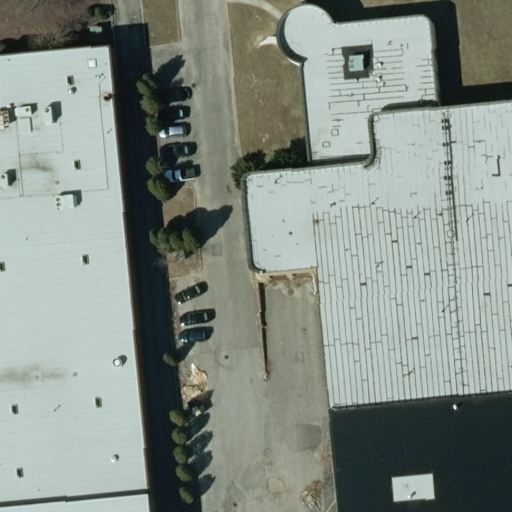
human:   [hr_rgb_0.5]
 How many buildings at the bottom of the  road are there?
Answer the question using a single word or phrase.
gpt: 0

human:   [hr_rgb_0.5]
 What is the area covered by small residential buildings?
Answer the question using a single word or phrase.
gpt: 0m2

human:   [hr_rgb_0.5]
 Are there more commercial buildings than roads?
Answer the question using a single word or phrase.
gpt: yes

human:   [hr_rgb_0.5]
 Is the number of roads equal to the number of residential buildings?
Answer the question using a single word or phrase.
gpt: no

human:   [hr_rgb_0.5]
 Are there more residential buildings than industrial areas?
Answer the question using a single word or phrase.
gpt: no

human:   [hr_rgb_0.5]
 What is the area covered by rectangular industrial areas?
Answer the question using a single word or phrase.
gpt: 10623m2

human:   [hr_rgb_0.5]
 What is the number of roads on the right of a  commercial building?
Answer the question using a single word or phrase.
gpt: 1

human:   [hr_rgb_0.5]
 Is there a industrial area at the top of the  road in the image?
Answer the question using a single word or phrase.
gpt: no

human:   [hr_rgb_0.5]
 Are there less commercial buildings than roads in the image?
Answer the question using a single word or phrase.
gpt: no

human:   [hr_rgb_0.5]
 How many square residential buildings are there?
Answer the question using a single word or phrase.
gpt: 0

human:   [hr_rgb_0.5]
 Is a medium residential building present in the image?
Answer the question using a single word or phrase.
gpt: no

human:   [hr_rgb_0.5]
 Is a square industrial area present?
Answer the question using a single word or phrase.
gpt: no

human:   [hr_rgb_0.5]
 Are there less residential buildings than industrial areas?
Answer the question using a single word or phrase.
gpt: yes

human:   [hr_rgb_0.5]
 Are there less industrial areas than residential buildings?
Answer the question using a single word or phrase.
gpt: no

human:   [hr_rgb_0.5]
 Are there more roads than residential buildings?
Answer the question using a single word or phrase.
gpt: yes

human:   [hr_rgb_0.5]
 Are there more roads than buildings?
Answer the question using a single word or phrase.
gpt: no

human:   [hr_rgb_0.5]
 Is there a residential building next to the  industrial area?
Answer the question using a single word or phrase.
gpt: no

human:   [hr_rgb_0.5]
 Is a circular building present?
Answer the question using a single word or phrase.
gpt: no

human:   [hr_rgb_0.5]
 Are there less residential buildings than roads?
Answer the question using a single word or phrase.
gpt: yes

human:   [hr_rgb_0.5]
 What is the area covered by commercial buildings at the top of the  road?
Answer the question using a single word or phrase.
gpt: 0m2

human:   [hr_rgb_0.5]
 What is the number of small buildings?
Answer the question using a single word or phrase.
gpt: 0

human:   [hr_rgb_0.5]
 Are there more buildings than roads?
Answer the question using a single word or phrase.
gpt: yes

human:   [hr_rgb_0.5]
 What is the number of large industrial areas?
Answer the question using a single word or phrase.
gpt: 1

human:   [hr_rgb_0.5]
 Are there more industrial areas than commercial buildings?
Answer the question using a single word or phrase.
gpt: no

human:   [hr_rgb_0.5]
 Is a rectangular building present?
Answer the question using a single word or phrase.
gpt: no

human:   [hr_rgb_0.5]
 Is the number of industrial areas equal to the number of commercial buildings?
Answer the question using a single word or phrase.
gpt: no

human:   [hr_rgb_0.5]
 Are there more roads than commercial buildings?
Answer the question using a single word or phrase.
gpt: no

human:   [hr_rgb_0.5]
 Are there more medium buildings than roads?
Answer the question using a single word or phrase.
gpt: no

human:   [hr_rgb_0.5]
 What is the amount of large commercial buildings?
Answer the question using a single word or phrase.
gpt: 2

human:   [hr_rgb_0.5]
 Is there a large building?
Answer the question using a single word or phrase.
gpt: yes

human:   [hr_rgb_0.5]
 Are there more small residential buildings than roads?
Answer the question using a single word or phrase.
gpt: no

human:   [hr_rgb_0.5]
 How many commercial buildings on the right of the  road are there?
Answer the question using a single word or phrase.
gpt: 1

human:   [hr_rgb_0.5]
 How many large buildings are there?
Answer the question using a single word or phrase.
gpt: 2

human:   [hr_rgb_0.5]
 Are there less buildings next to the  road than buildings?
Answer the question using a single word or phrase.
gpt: no

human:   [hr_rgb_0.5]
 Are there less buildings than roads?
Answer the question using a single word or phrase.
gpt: no

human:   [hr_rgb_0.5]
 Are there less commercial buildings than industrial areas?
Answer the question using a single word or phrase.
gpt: no